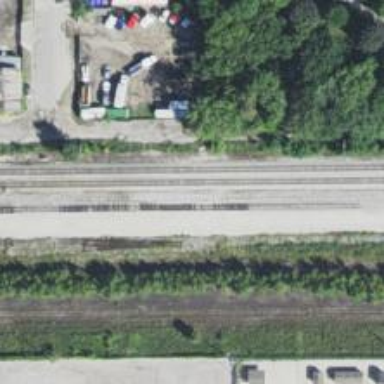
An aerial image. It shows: Abandoned railway yard.